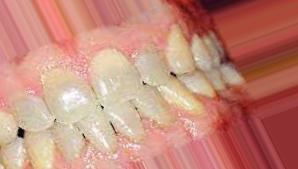
Condition: Tooth Discoloration